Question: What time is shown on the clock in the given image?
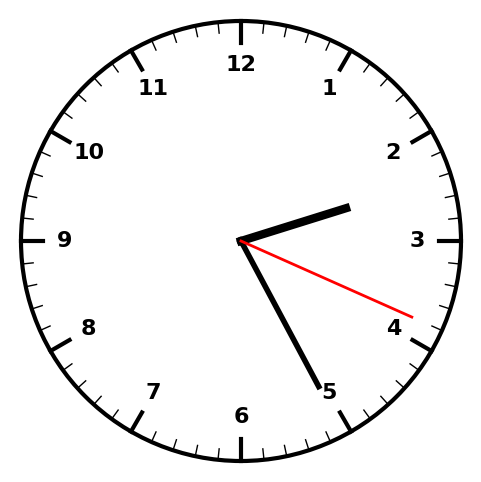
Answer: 02:25:19